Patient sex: M
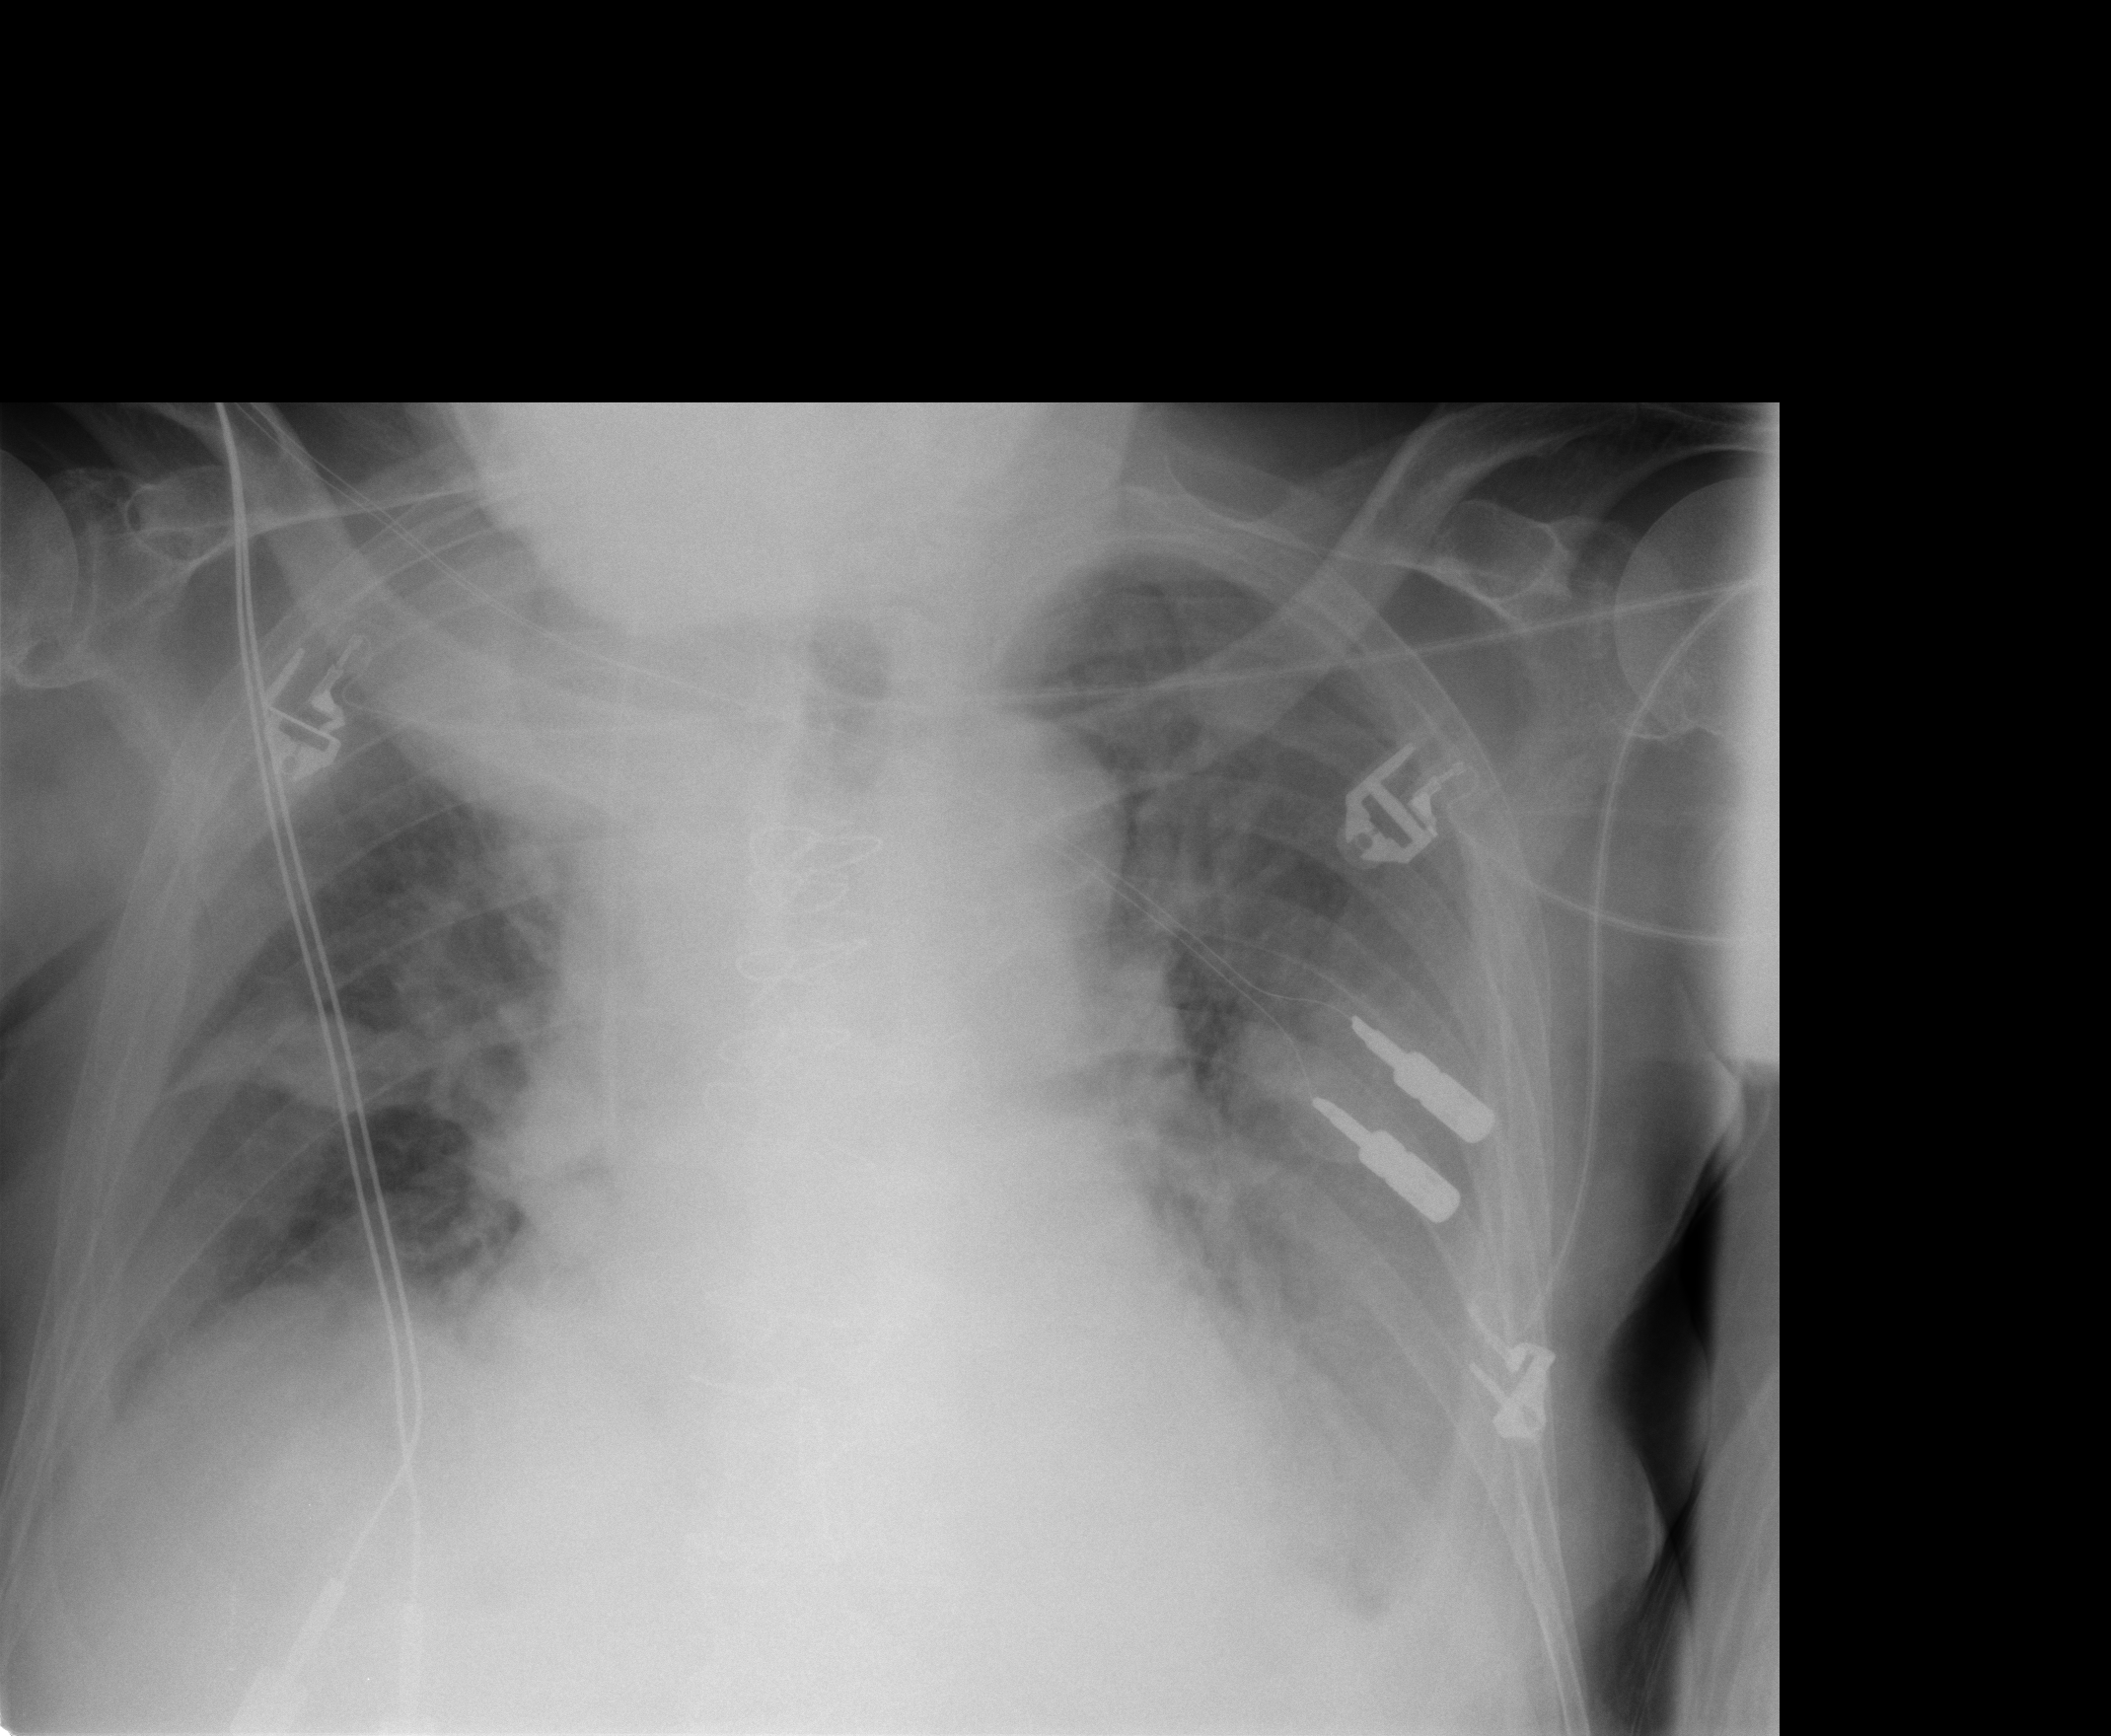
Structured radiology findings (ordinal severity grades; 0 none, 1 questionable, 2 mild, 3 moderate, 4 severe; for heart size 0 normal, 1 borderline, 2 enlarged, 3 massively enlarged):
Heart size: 2
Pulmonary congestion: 2
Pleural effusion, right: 2
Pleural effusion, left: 2
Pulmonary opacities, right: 2
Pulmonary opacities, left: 1
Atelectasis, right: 3
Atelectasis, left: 2